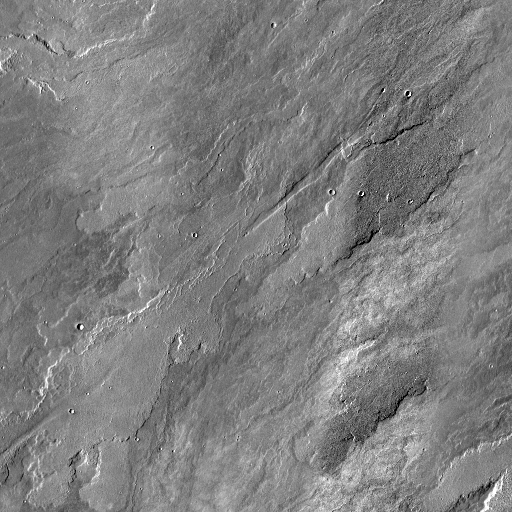
Crater classes present: Background, Other